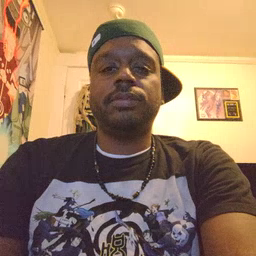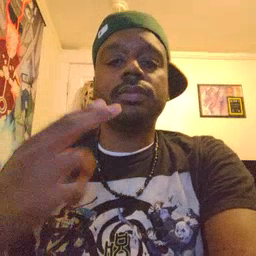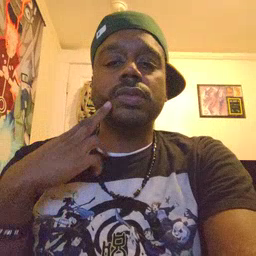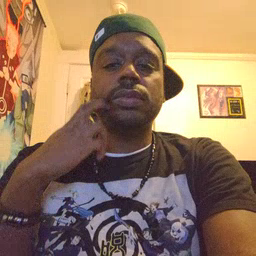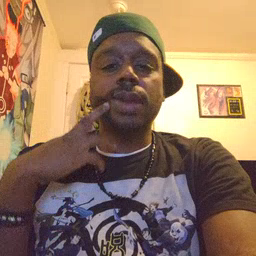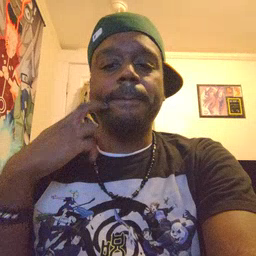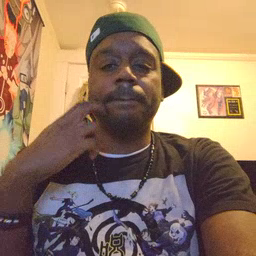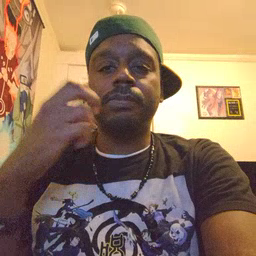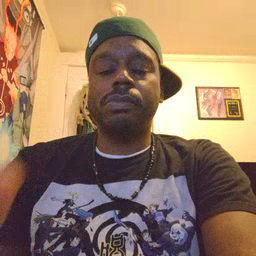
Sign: gum